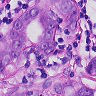
Metastatic tissue present: yes